Question: I believe that the C++ standard for <URL> check before executing the sort algorithm?
Asked another way, what performance can one expect (without guarantees, of course) from running 'std::sort' on a sorted container?
Side note: I posted <URL> for GCC 4.5 with C++0x enabled on my blog. Here's the results:

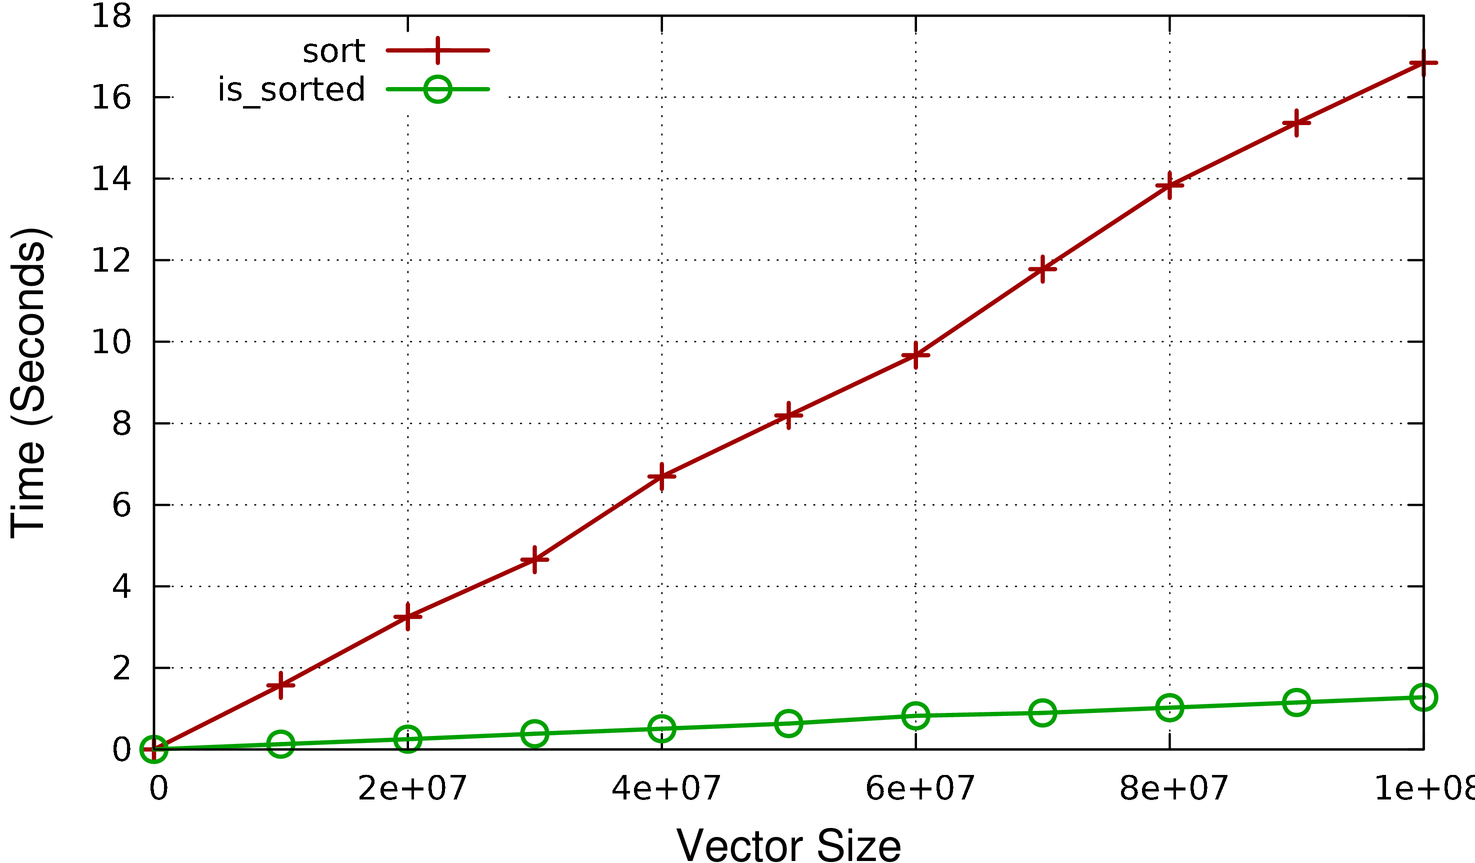
Answer: Implementations are free to use any efficient sorting algorithm they want so this is highly implementation dependant
However I have seen a performance comparison of 'libstdc++' as used on linux and against 'libc++' the new C++ library developed by Apple/LLVM. Both these libraries are very efficient on sorted or reverse sorted data (much faster than on a random list) with the new library being considerable faster then the old and recognizing many more patterns.
To be certain you should consider doing your own benchmarks.